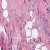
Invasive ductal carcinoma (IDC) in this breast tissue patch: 1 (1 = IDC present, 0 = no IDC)